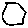
Label: hexagon